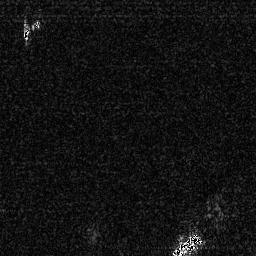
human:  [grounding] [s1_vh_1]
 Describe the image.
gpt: In the satellite image, there is  <ref>1 medium ship </ref> <box>[[66, 91, 78, 99, 0]]</box> located at bottom right,  <ref>1 small ship </ref> <box>[[8, 7, 14, 14, 0]]</box> located at top left.